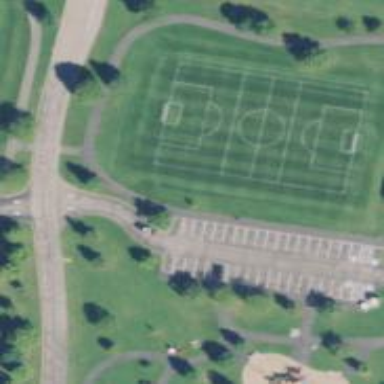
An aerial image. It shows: Soccer pitch designated for leisure and sports activities.